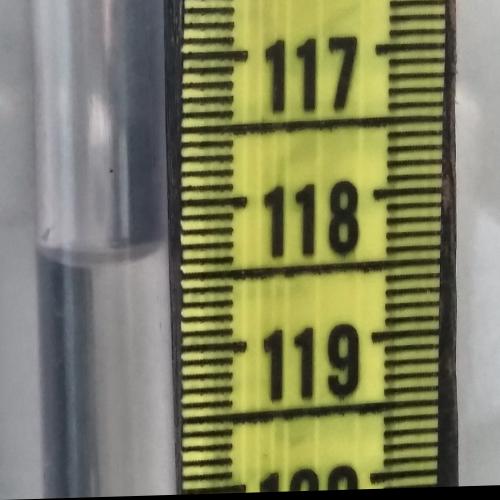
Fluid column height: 118.3 cm